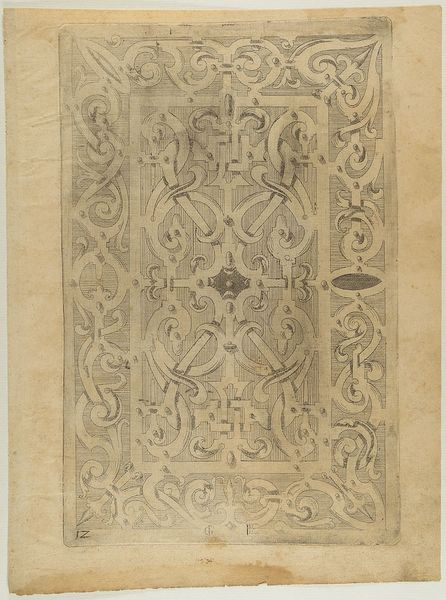
Titel: Füllung mit Schweifwerk, Blatt 12 aus der Folge: 'Schweyf Buoch. Coloniae : sumptibus ac formulis Iani Bussmacheri, anno salutis 1599'
Künstler: Hans Jakob Ebelmann
Standort: Hamburg
Institution: Museum für Kunst und Gewerbe Hamburg
Schlagwörter: skizze, zeichnung, beige, muster, ornament, teppich, blatt, renaissance, papier, grafik, graphik, rand, sepia, ornamente, fotografie, photographie, buch, druckgraphik, druckgrafik, stich, seite, bleistift, buchseite, kunstgewerbe, pergament, schnecke, kupferstich, kunsthandwerk, groteske, wasserzeichen, rollwerk, reproduktionen, industriedesign, druckerzeugnisse, schweifwerk, ornamentstich, vorlageblätter, füllung, schweifwerkgroteske, büchle